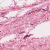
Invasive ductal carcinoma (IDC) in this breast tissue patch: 0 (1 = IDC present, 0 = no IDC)